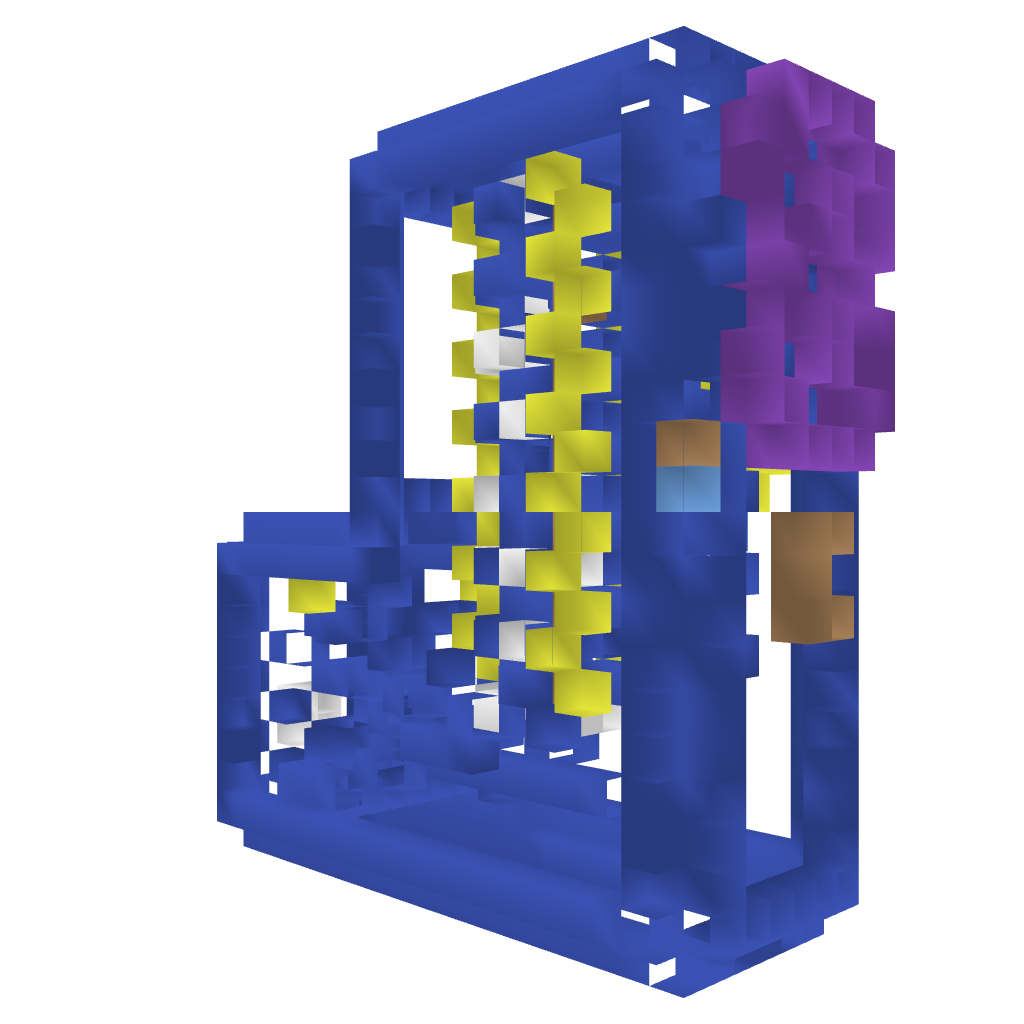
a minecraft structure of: Compact 'Infinite' Counter bad low quality